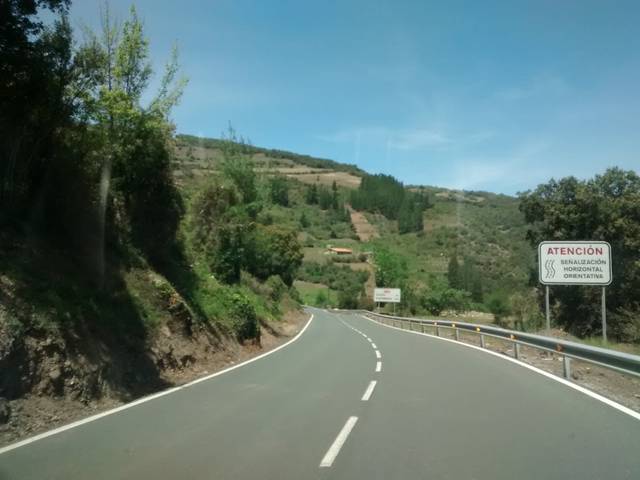
Region: Spain
Coordinates: 43.106, -4.641